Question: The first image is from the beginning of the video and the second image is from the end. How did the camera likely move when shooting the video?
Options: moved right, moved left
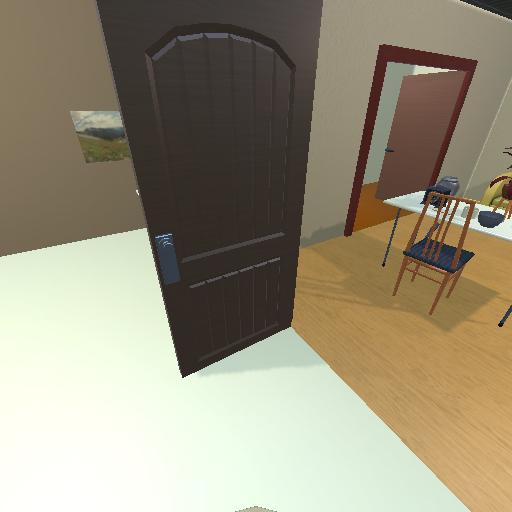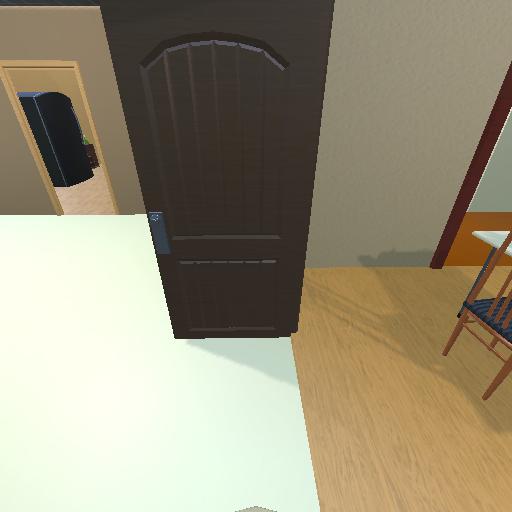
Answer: moved right